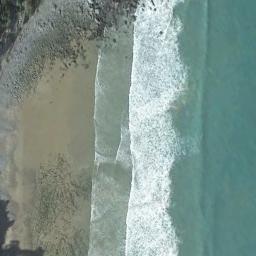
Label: beach